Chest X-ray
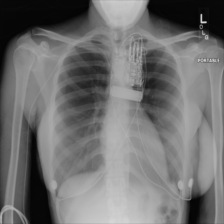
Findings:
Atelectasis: negative
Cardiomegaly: negative
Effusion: negative
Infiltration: negative
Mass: negative
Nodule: negative
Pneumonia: negative
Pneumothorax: negative
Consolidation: negative
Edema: negative
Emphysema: negative
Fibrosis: negative
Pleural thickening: negative
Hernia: negative